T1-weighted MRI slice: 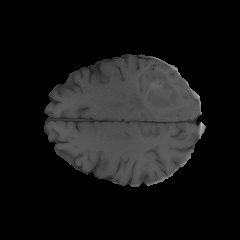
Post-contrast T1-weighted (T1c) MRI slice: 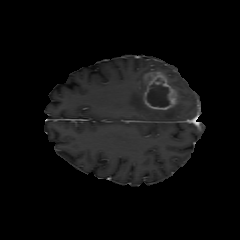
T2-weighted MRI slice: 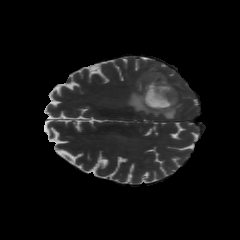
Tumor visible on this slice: yes